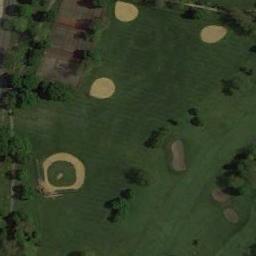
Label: baseball_diamond